Question: Trying to enter pin number in dynamic text field. Pin number text field changes every time the website is loaded. Need help to write logic for entering the pin number in 3 text field. There is 4 pin number but I get option to enter pin number in 3 text field.

<URL>
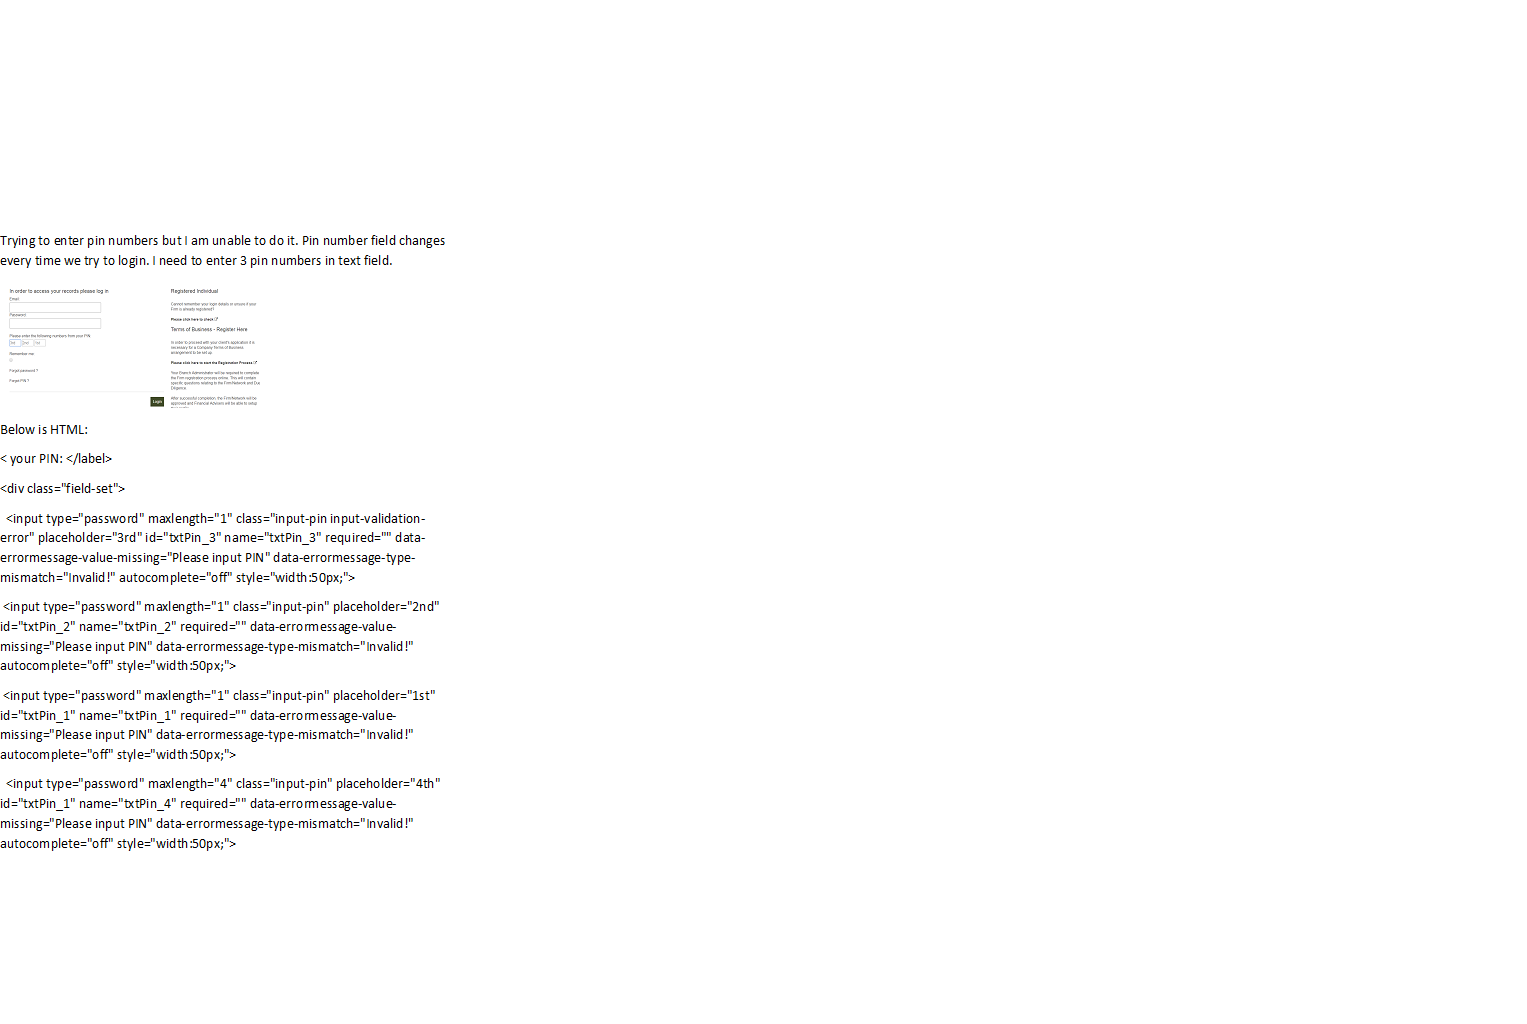
Answer: As per your posted HTML. you can try with indexes if its same type of field.
Use below code:
'''
driver.findElement(By.cssSelector("div[class='field-set'] input.input-pin:nth-child(1)")).sendKeys("your value"); // for first text box
driver.findElement(By.cssSelector("div[class='field-set'] input.input-pin:nth-child(2)")).sendKeys("your value"); // for Second text box
driver.findElement(By.cssSelector("div[class='field-set'] input.input-pin:nth-child(3)")).sendKeys("your value"); // for third text box
'''
Please change the 'index' in 'div[class='field-set'] input.input-pin:nth-child(index)' as per textbox in page UI position.
If you are not sure which textbox have to accept value then use below logic
'''
public static void main(String[] args) {
// first you need to store your testdata in a collection
Map<String,String> pinCodes = new HashMap<String, String>();
pinCodes.put("pin1", "2");
pinCodes.put("pin2", "3");
pinCodes.put("pin3", "3");
pinCodes.put("pin4", "4");
// you can remove the values as per you need suppose you only want 'pin1' 'pin2' then remove 'pinCodes.put("pin3", "3");' and 'pinCodes.put("pin4", "4");' from above code
enterPinCode(pincodes); //call method to enter the values in corresponding text-boxes
}
public void enterPinCode(Map<String,String> pinCodes) {
for (Entry<String, String> entry : pinCodes.entrySet()) {
String key = entry.getKey();
String value = entry.getValue();
switch (key) {
case "pin1" :
driver.findElement(By.cssSelector("div[class='field-set'] input.input-pin:nth-child(1)")).sendKeys(value);
break;
case "pin2" :
driver.findElement(By.cssSelector("div[class='field-set'] input.input-pin:nth-child(2)")).sendKeys(value);
break;
case "pin3" :
driver.findElement(By.cssSelector("div[class='field-set'] input.input-pin:nth-child(3)")).sendKeys(value);
break;
case "pin4" :
driver.findElement(By.cssSelector("div[class='field-set'] input.input-pin:nth-child(4)")).sendKeys(value);
break;
default :
System.out.println("pincode textbox key not found");
break;
}
}
}
'''
OR if checkbox are dynamic on webpage then replace below code in 'switch' statement :
'''
switch (key) {
case "pin1" :
List<WebElement> box1 = driver.findElements(By.cssSelector("div[class='field-set'] input[placeholder='1st']"));
if(!box1.isEmpty()) {
box1.get(0).sendKeys(value);
}
break;
case "pin2" :
List<WebElement> box2 = driver.findElements(By.cssSelector("div[class='field-set'] input[placeholder='2nd']"));
if(!box2.isEmpty()) {
box2.get(0).sendKeys(value);
}
break;
case "pin3" :
List<WebElement> box3 = driver.findElements(By.cssSelector("div[class='field-set'] input[placeholder='3rd']"));
if(!box3.isEmpty()) {
box3.get(0).sendKeys(value);
}
break;
case "pin4" :
List<WebElement> box4 = driver.findElements(By.cssSelector("div[class='field-set'] input[placeholder='4th']"));
if(!box4.isEmpty()) {
box4.get(0).sendKeys(value);
}
break;
default :
System.out.println("pincode textbox key not found");
break;
}
'''
This code will send the pin-code in corresponding pin-code textbox if available on webpage.